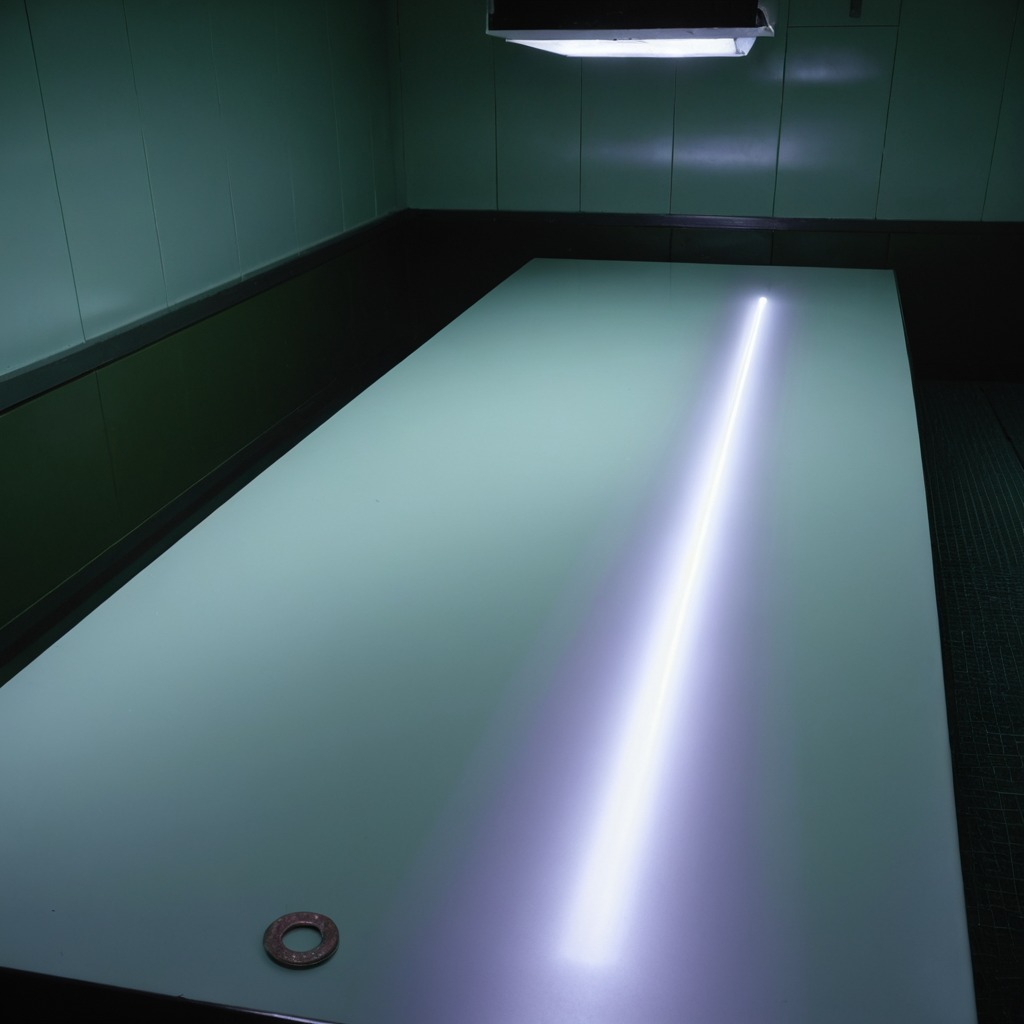
A flat metal washer is lying on the table.